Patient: sex F, age 33
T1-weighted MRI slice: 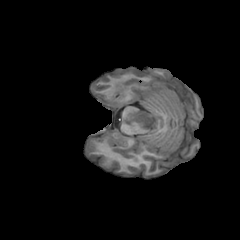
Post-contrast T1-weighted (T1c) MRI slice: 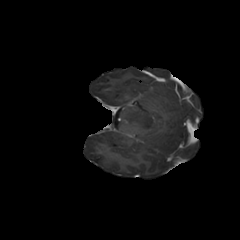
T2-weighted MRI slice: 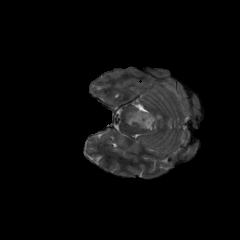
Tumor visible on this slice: yes
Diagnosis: Glioblastoma, IDH-wildtype
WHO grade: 4